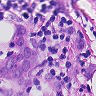
Metastatic tissue present: yes